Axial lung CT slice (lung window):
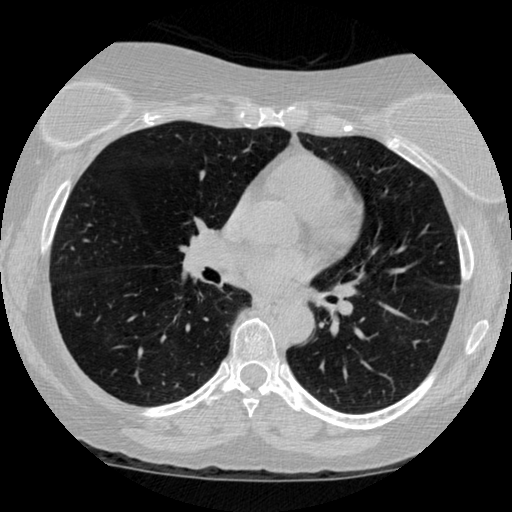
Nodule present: no